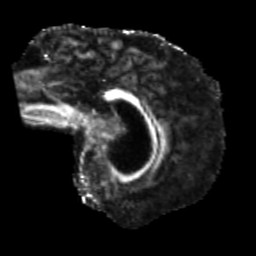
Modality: FA
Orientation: sagittal
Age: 56
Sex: male
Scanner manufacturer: siemens
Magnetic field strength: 3 T
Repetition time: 5.25 s
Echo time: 0.08 s